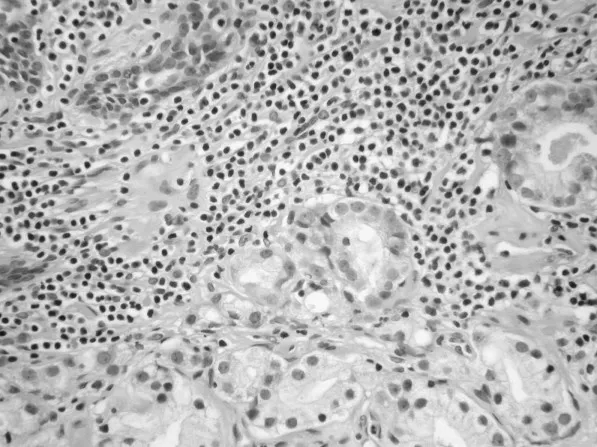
Area of surgically removed prostate demonstrating microfoci of adenocarcinoma associated with a localization of small-B cell lymphoma (CLL) (EE, 40X).
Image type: pathology (h&e)